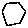
Label: hexagon